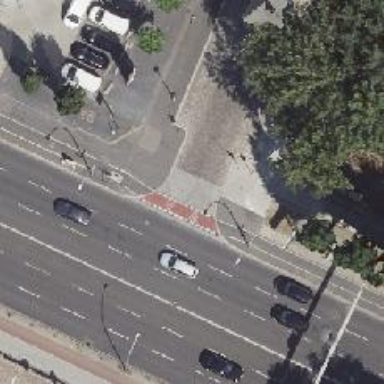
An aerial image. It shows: Unmarked crossing with kerb extensions on both sides of the road.